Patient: sex F, age 56
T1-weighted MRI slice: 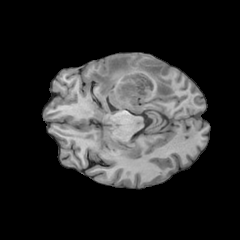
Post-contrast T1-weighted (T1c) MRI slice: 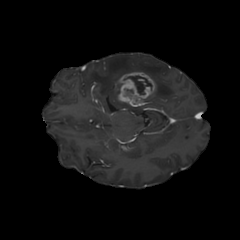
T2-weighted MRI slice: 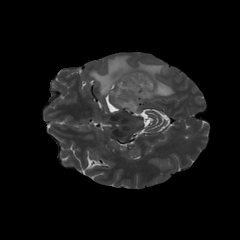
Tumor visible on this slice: yes
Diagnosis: Glioblastoma, IDH-wildtype
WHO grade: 4